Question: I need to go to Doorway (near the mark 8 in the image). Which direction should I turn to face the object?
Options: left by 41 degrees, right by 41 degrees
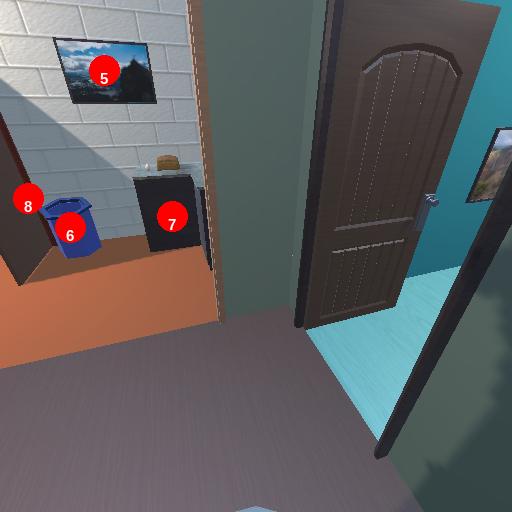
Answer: left by 41 degrees